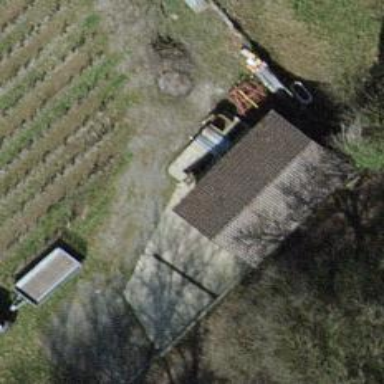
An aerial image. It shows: Shed.